Question:
<URL>
I've found an interesting app .
This fb-app get all likes from any fanpage and sort it by mass and country!
>
# how do these app get the data from the graph api ?
get the fanpage-object no access token needed
<URL>
'''
{
"about": "The Coca-Cola Facebook Page is a collection of your stories showing how people from around the world have helped make Coke into what it is today.",
"checkins": 146,
"description": "Created in 1886 in Atlanta, Georgia, by Dr. John S. Pemberton, Coca-Cola was first offered as a fountain beverage at Jacob's Pharmacy by mixing Coca-Cola syrup with carbonated water.
Coca-Cola was patented in 1887, registered as a trademark in 1893 and by 1895 it was being sold in every state and territory in the United States. In 1899, The Coca-Cola Company began franchised bottling operations in the United States.
Coca-Cola might owe its origins to the United States, but its popularity has made it truly universal. Today, you can find Coca-Cola in virtually every part of the world.
Coca-Cola Page House Rules: http://CokeURL.com/q28a",
"founded": "1886",
"is_published": true,
"location": {
"street": "",
"zip": "",
"latitude": 48.886763644968,
"longitude": 2.2428464993582
},
"talking_about_count": 903212,
"username": "coca-cola",
"website": "http://www.coca-cola.com",
"were_here_count": 0,
"category": "Food/beverages",
"id": "<PHONE>",
"name": "Coca-Cola",
"link": "https://www.facebook.com/coca-cola",
"likes": 58345623,
"cover": {
"cover_id": "10152037156953306",
"source": "http://sphotos-b.ak.fbcdn.net/hphotos-ak-ash4/s720x720/602289_10152037156953306_1443207674_n.jpg",
"offset_y": 0
}
}
'''
: get the likes from the facebook object:
<URL>
now i will receive all fan-page which "cocacola" like,
but i need all users which like cocacola!
Maby its only possible with FQL Query ?
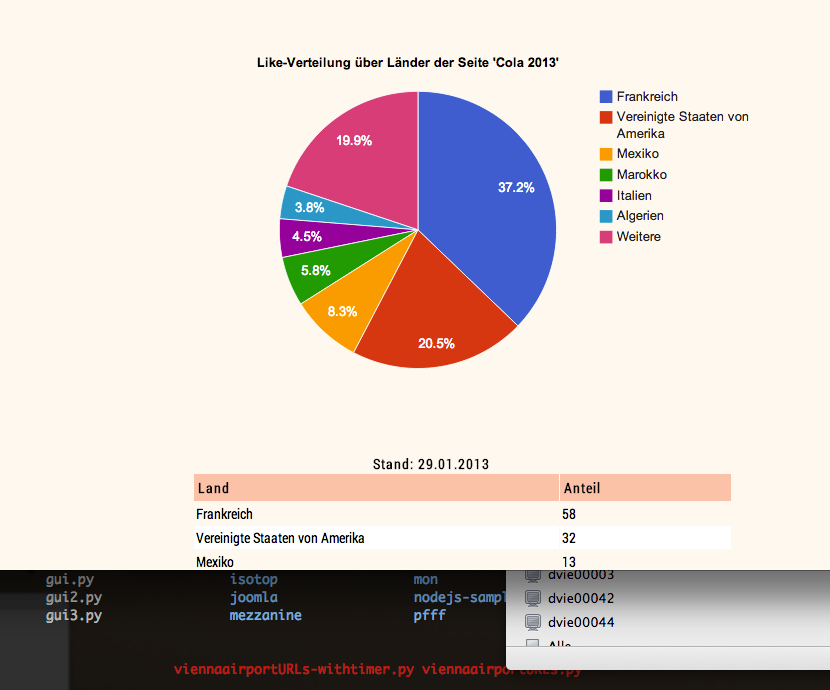
Answer: With FB 2.6 API you can get total likes with 'fan_count' field.
<URL>{value}